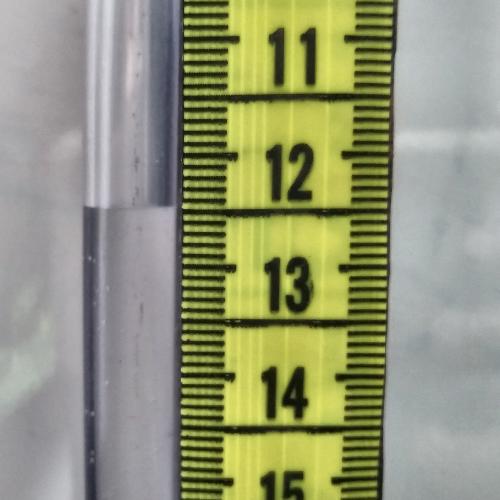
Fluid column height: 12.5 cm